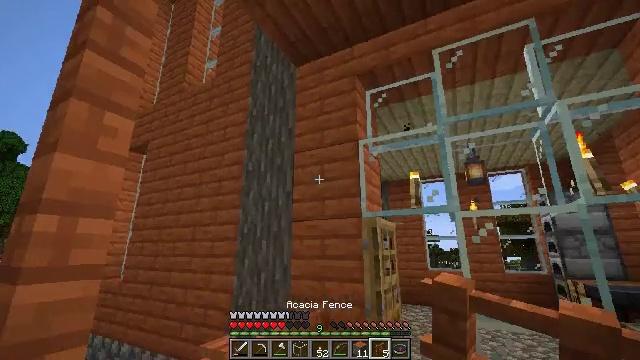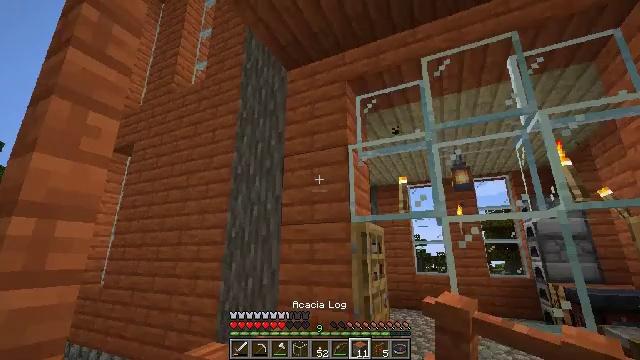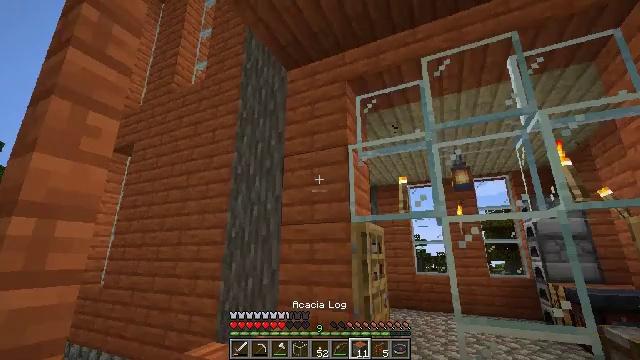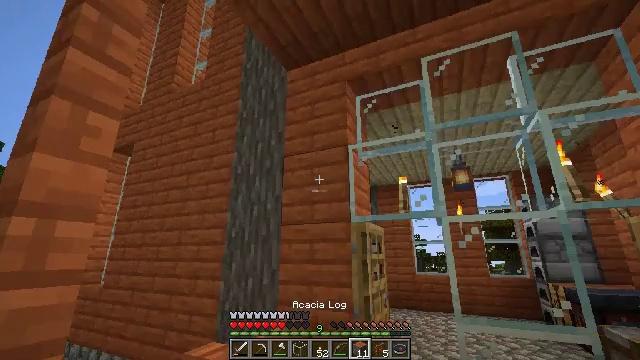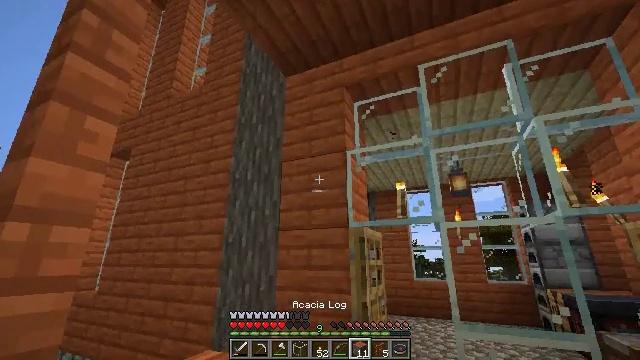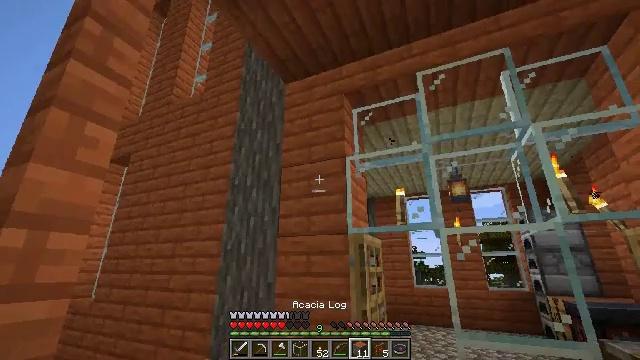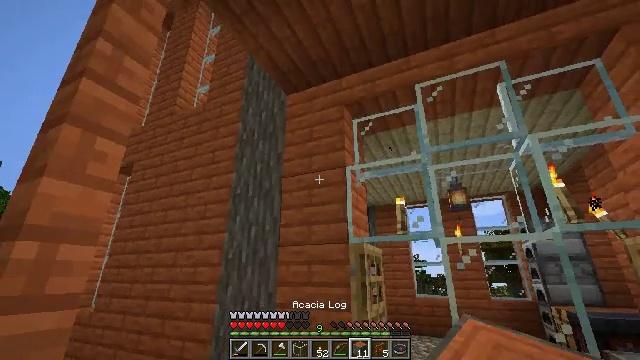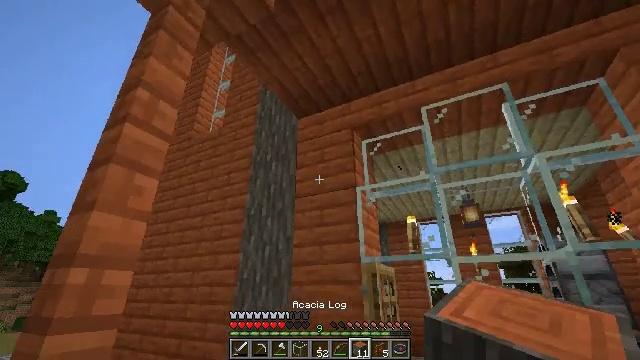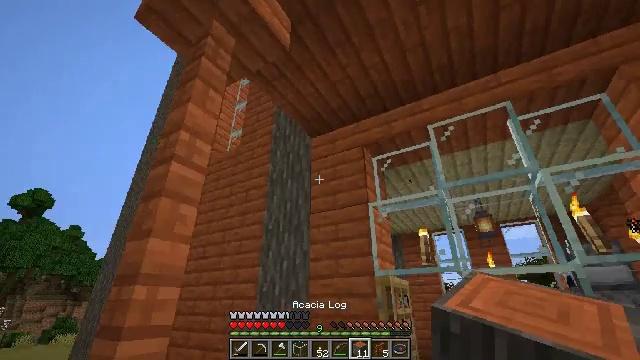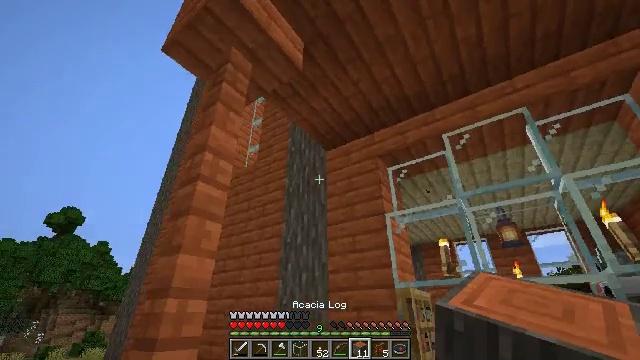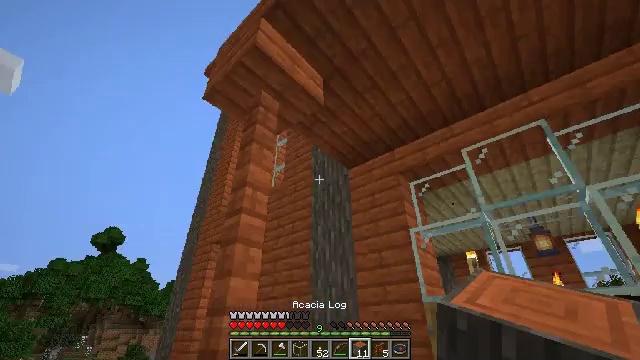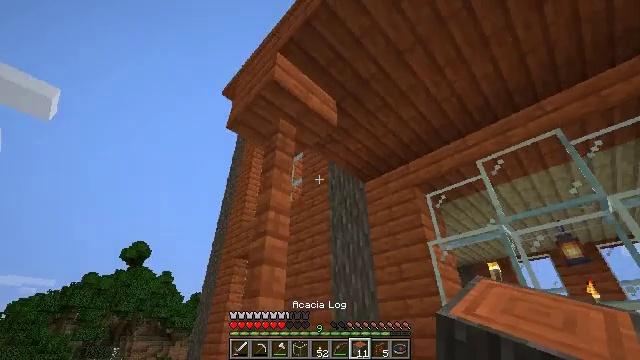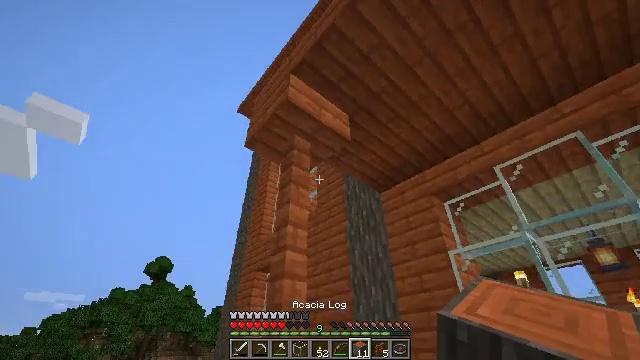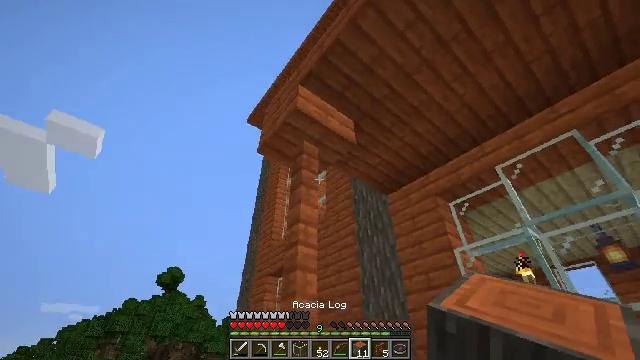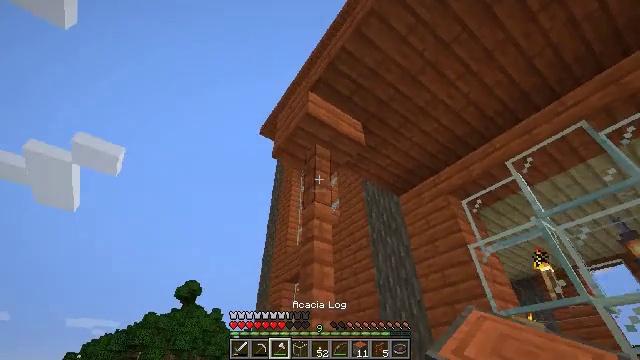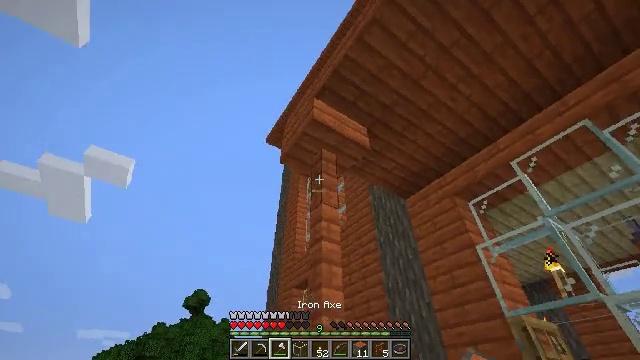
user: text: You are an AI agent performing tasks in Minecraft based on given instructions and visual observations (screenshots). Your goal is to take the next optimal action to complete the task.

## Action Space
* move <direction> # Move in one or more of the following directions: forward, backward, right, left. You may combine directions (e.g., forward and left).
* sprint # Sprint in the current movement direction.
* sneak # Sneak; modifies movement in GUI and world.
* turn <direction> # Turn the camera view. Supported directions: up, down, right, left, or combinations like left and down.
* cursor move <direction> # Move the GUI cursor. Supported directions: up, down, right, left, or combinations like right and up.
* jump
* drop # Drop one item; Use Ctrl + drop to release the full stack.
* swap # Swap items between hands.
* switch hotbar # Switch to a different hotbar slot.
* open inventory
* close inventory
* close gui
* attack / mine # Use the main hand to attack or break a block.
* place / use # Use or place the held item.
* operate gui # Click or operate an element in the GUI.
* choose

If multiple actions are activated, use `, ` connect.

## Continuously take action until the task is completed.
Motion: motion action
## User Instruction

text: Attack the acacia slab with your tool.
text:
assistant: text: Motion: turn right
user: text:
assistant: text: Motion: no_op
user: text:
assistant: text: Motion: no_op
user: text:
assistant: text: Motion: turn up
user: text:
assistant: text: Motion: turn up
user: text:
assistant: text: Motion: move back, turn up
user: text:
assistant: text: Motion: move back, turn left and up
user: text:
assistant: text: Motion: move back, turn left and up
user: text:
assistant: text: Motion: move back, turn left and up
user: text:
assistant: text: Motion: move back, turn left and up
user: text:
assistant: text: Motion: move back, turn left and up
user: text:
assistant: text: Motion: turn left and up
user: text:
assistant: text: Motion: turn left and up
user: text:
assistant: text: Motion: turn left and up, switch to hotbar 3
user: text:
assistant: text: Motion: turn left and up, switch to hotbar 3
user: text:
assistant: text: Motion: turn left and up, switch to hotbar 3
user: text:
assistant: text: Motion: turn left and up, switch to hotbar 3
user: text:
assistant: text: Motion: turn left and up, switch to hotbar 3
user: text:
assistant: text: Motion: turn left and up
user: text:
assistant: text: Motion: turn up
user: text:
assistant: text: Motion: turn up
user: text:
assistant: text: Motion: turn right and up
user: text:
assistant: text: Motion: no_op
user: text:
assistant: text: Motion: no_op
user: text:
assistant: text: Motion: no_op
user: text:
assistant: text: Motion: no_op
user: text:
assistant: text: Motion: no_op
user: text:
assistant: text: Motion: move forward
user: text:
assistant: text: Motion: move forward
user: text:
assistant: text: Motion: move forward